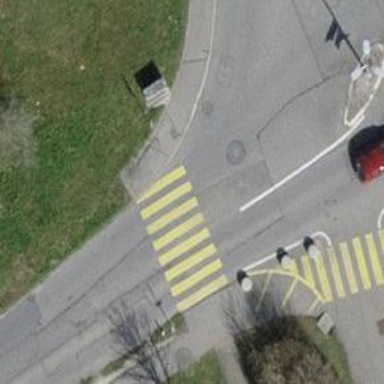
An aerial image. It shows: Zebra crossing on the road.